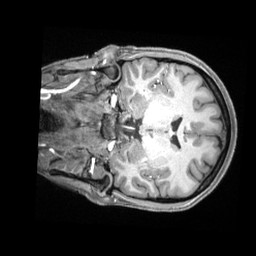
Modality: T1w
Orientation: coronal
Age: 28
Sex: female
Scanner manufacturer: siemens
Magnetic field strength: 3 T
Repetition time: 2.4 s
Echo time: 0.00226 s